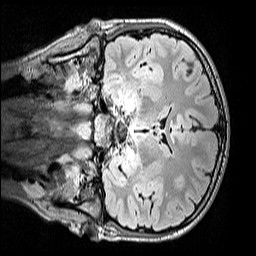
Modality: FLAIR
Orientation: coronal
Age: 11
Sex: male
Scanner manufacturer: siemens
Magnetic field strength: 3 T
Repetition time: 5 s
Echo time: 0.388 s